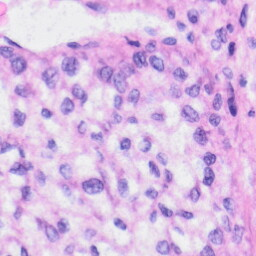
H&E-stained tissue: Liver